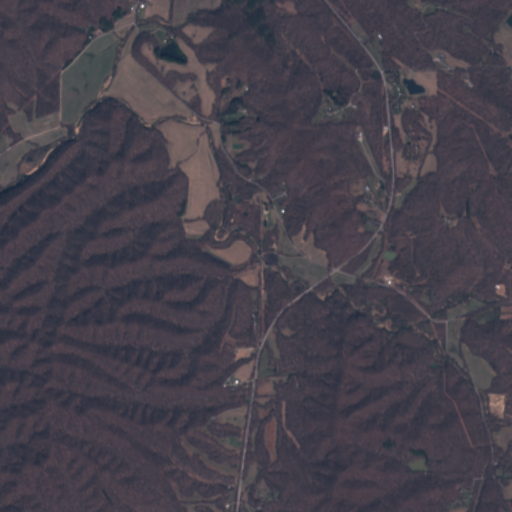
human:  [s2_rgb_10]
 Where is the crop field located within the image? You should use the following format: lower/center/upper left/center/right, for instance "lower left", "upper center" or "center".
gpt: The crop field is located in the upper left of the image.
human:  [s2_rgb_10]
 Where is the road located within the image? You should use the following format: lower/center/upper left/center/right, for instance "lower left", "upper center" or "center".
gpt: There is no road in the image.